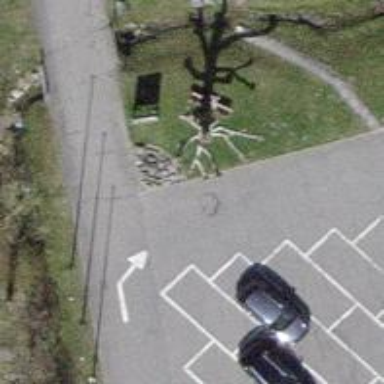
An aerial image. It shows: Bench.